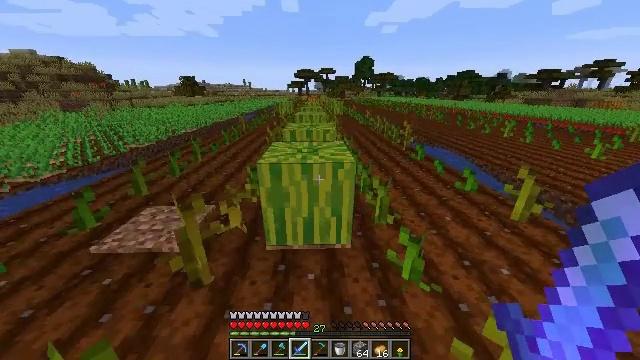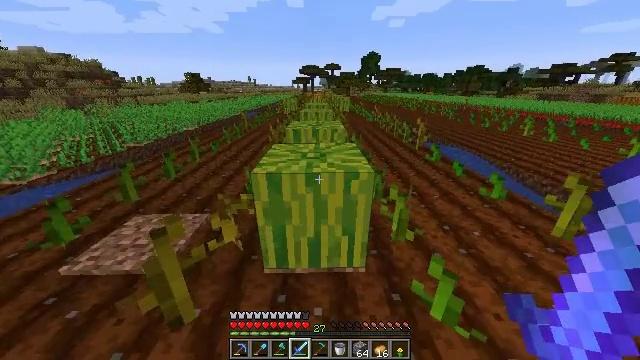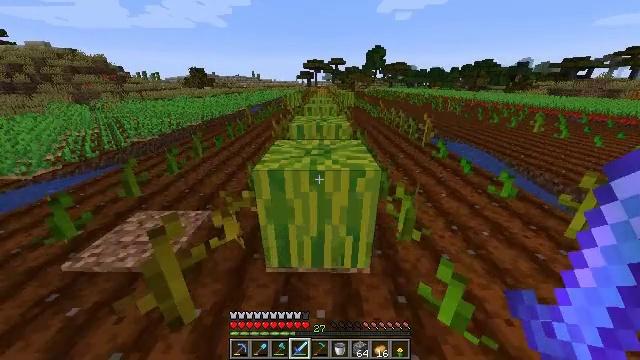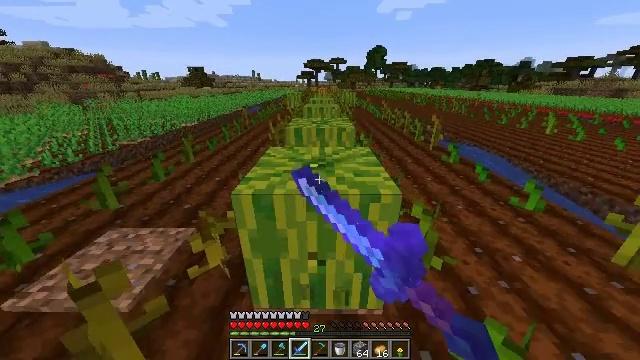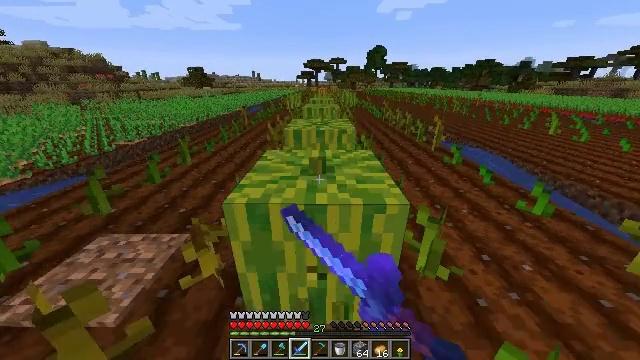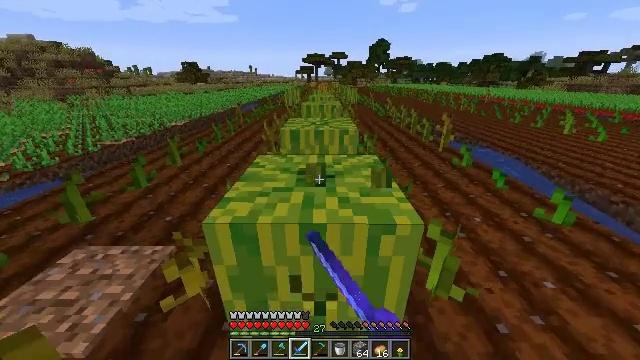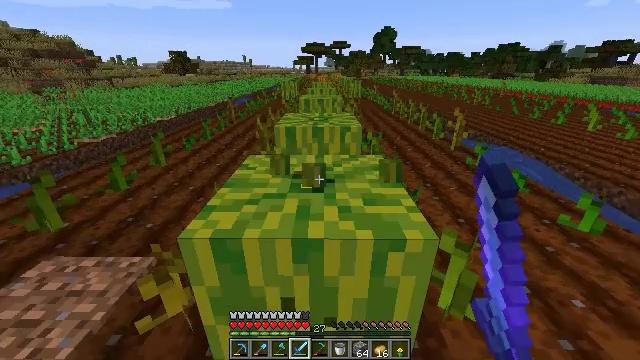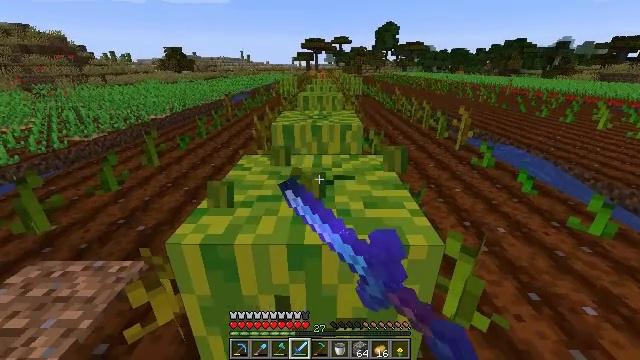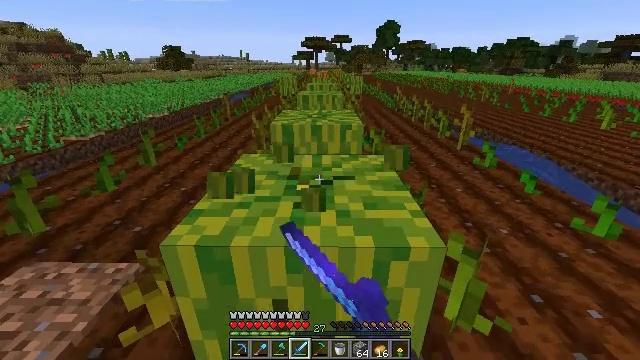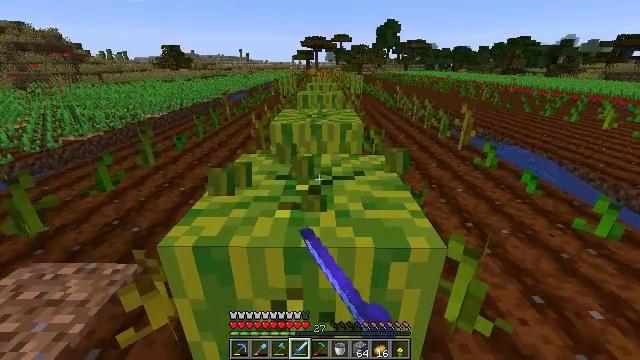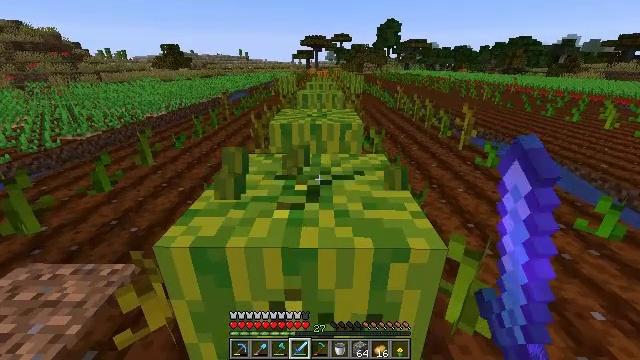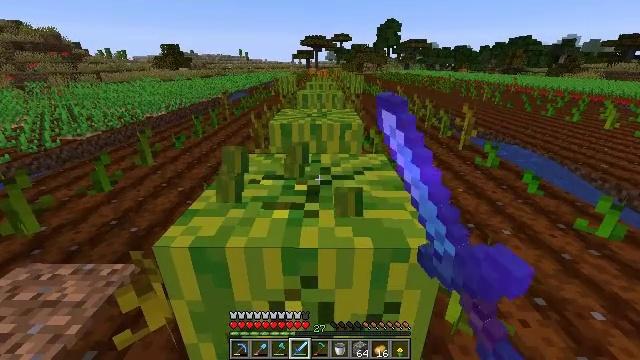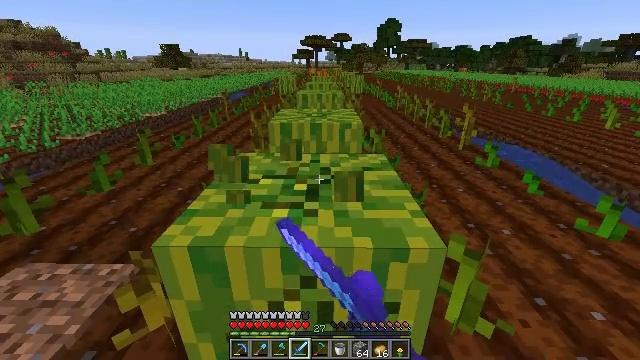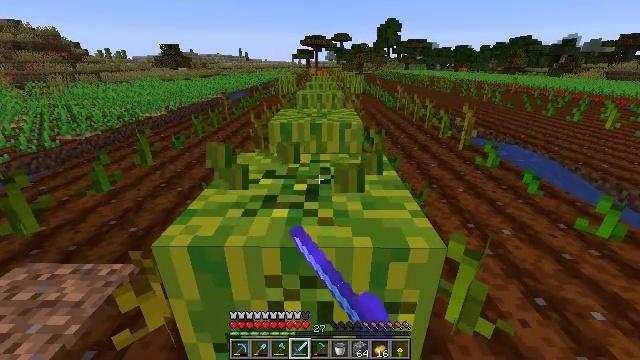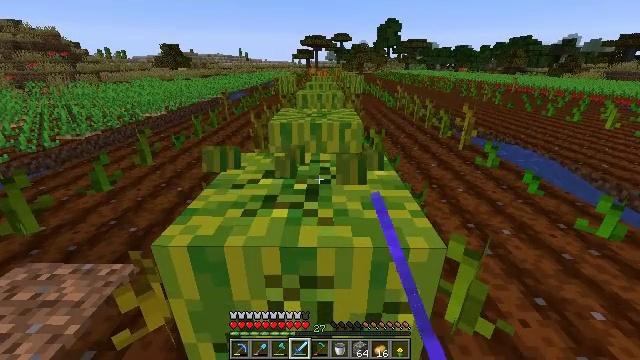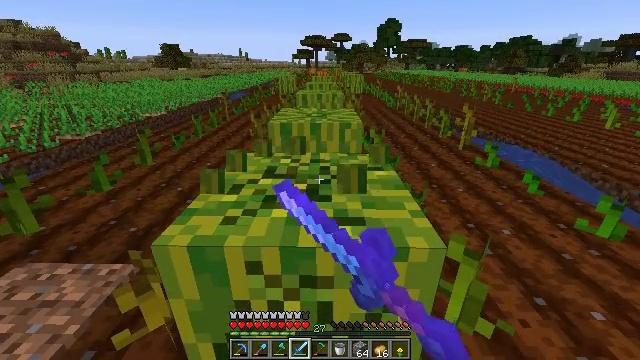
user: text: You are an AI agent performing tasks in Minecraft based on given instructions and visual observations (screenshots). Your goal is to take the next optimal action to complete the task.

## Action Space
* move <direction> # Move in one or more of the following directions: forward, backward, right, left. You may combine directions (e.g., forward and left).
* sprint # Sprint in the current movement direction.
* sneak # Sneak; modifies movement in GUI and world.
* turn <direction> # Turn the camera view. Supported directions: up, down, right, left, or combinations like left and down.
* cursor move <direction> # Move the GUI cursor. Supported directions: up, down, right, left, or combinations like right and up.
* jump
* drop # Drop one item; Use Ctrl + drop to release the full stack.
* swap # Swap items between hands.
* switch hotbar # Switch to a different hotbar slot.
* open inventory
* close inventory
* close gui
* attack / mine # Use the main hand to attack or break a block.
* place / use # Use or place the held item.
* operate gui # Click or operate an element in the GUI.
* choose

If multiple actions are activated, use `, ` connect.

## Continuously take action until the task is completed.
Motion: motion action
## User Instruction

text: Mine a melon block.
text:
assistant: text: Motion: move forward, turn left and down
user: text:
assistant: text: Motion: move forward, turn left and down, attack / mine
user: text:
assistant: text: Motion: move forward, attack / mine
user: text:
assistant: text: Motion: attack / mine
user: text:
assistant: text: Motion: attack / mine
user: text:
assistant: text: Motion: attack / mine
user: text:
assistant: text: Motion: attack / mine
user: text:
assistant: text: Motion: attack / mine
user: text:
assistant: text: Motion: attack / mine
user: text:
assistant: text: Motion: attack / mine
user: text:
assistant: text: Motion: attack / mine
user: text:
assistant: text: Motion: attack / mine
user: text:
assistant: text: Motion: attack / mine
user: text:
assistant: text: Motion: attack / mine
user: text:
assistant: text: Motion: attack / mine
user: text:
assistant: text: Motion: attack / mine
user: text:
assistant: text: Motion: attack / mine
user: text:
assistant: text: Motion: attack / mine
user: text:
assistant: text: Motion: attack / mine
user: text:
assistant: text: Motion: attack / mine
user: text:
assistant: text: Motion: attack / mine
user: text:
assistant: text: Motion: attack / mine
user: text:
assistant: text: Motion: attack / mine
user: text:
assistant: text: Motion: attack / mine
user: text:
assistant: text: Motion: attack / mine
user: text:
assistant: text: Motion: attack / mine